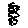
Label: zigzag